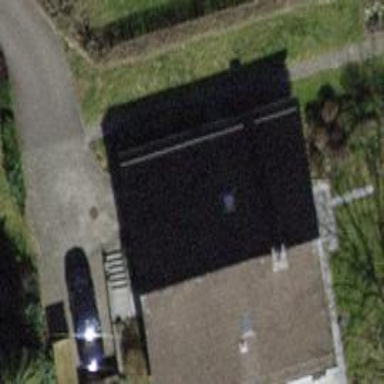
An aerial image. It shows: Building with tiled roof.